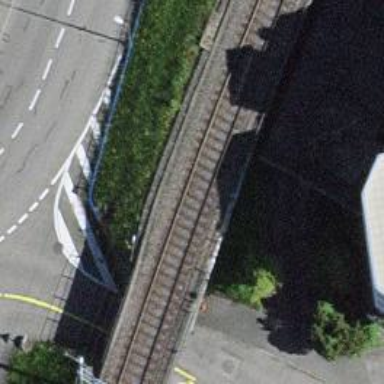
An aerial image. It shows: Railway bridge with electrified tracks and single rail.